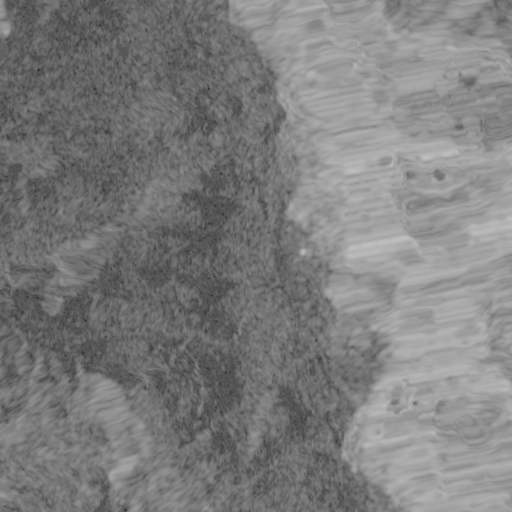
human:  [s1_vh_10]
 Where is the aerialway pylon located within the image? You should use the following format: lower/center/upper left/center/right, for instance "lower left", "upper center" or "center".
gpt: The aerialway pylon is located in the lower center of the image.
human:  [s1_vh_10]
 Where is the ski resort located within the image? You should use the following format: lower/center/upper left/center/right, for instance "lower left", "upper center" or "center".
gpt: The ski resort is located in the lower left of the image.
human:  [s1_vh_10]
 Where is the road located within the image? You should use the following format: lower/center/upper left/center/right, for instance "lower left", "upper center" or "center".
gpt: There is no road in the image.

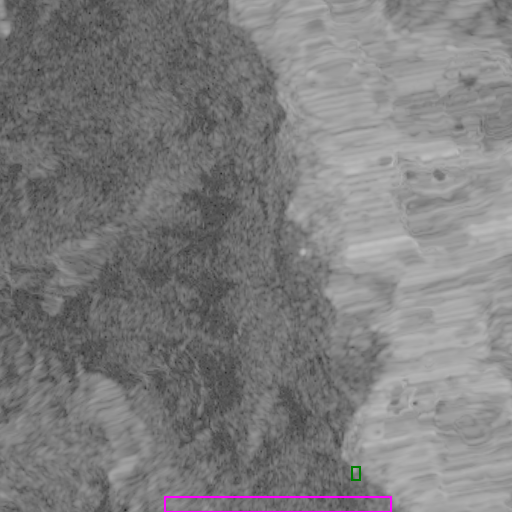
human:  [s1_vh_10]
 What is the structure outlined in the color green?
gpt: The structure outlined in green is a power substation.
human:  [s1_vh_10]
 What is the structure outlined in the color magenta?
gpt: The structure outlined in magenta is a ski resort.
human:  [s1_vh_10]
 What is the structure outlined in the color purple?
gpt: There is no purple outline.